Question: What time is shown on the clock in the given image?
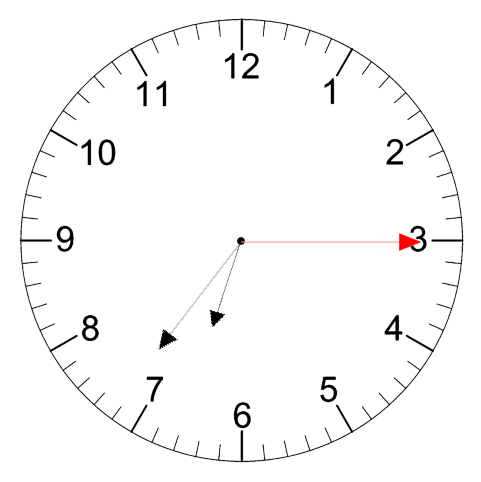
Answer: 06:36:15